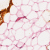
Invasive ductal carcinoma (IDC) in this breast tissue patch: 0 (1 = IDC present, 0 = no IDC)